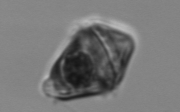
Label: Gyrodinium